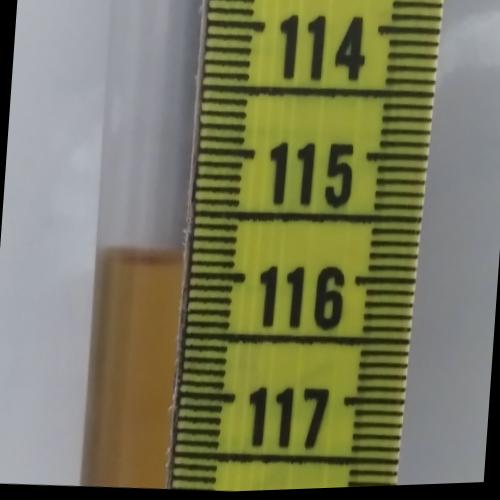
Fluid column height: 115.9 cm